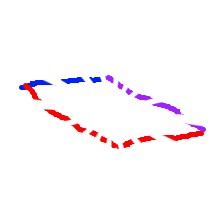
Shape: parallelogram